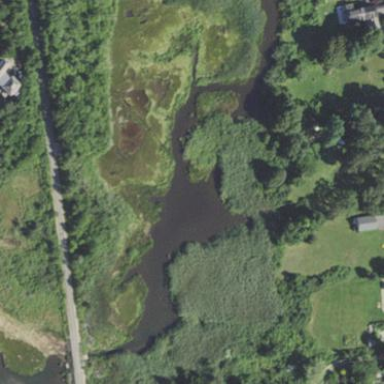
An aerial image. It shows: Marsh wetland.